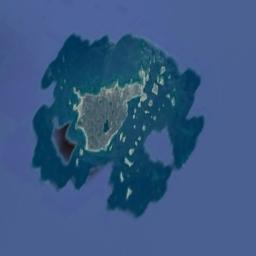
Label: island